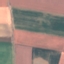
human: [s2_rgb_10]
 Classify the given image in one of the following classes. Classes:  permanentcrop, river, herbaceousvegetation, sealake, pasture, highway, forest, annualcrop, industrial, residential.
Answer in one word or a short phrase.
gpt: AnnualCrop